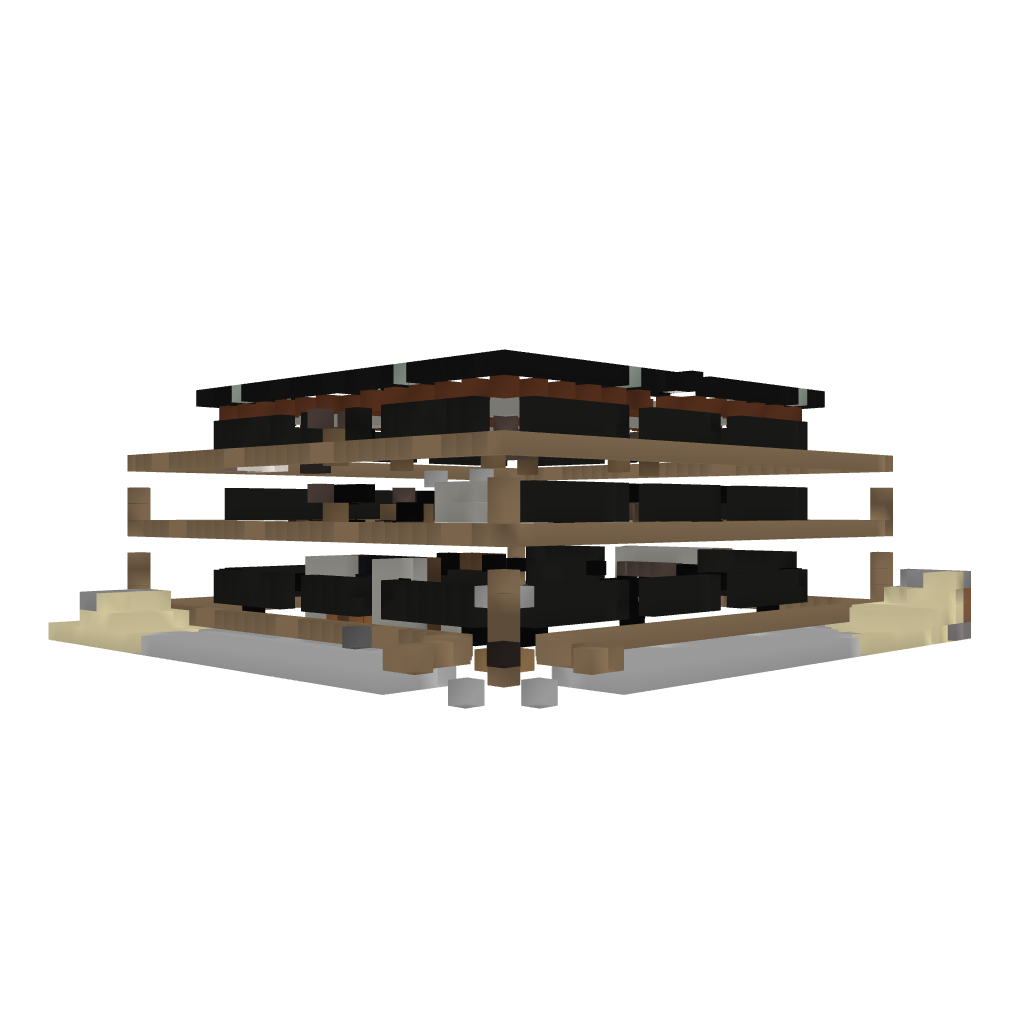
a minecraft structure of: QuartzHouse